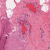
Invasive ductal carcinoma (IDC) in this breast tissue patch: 0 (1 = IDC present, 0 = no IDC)